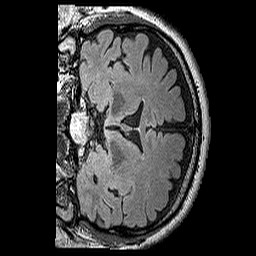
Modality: FLAIR
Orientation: coronal
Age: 49
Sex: male
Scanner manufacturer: siemens
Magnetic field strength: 3 T
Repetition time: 6 s
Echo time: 0.388 s